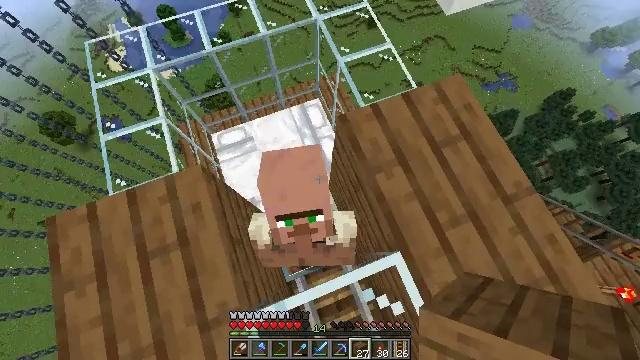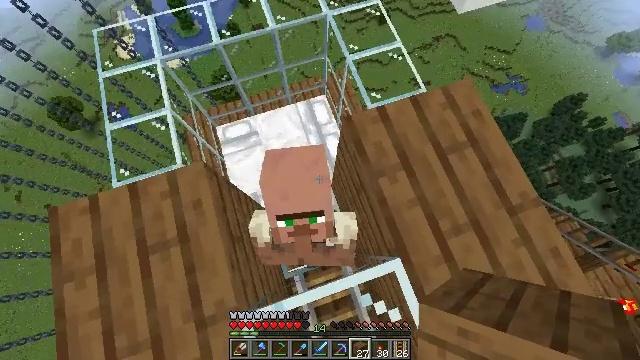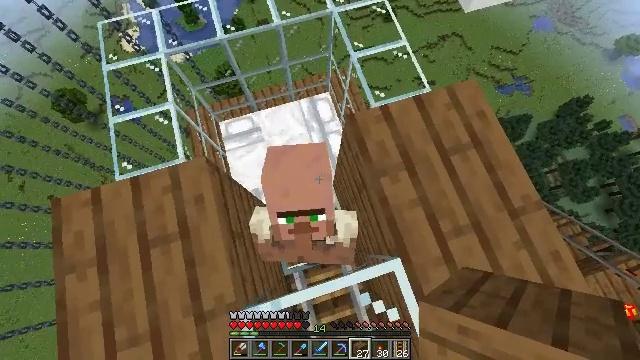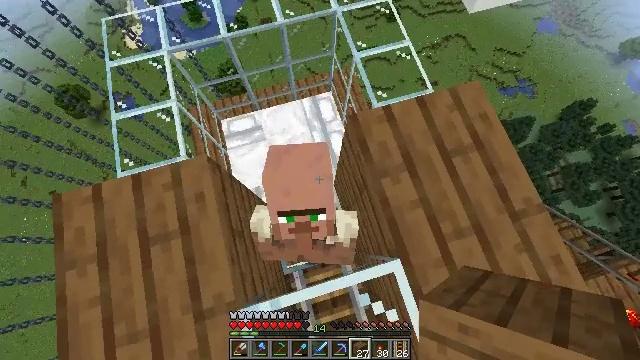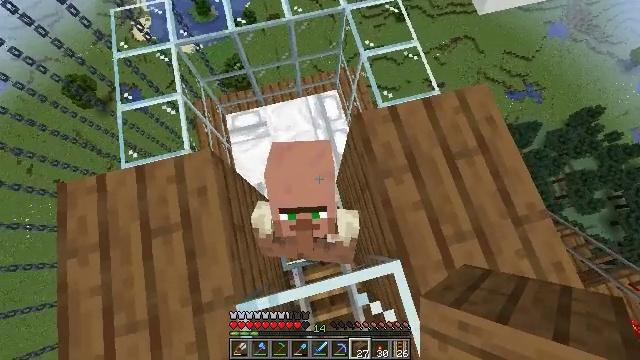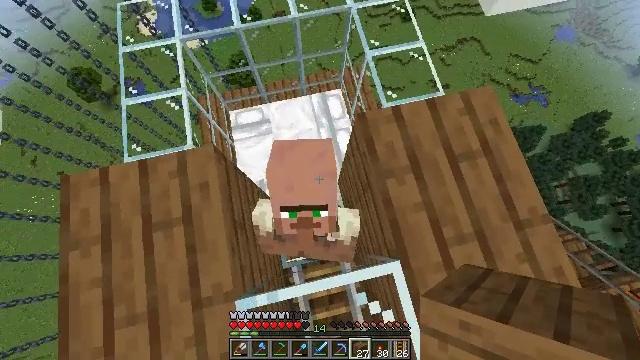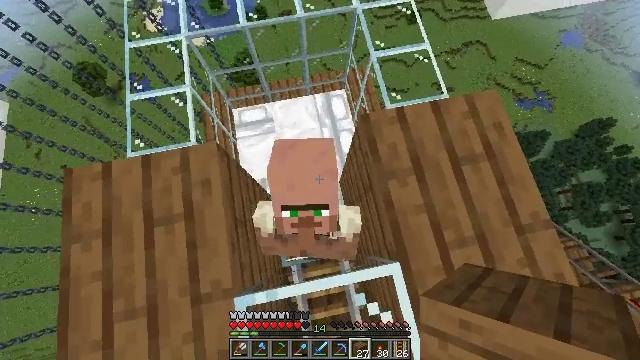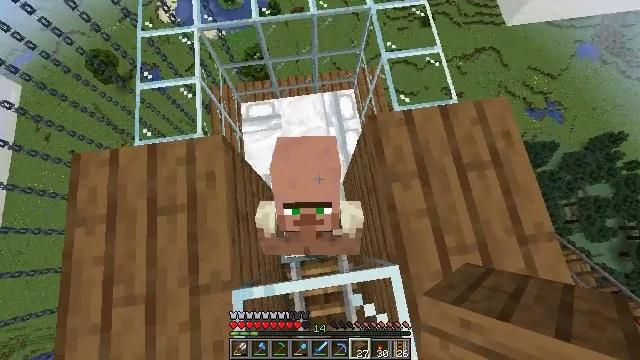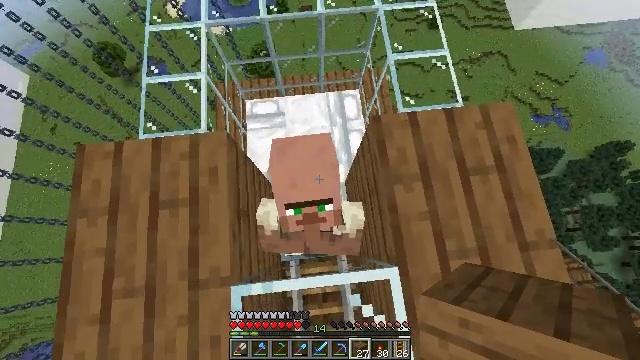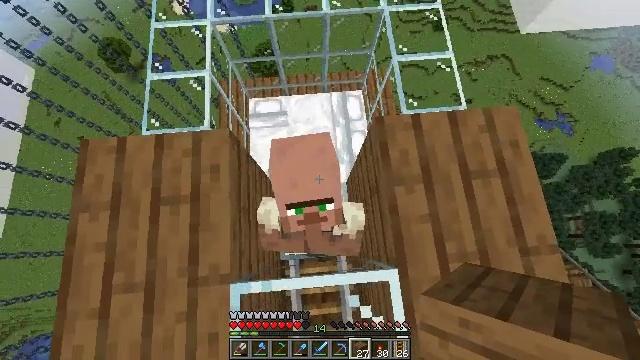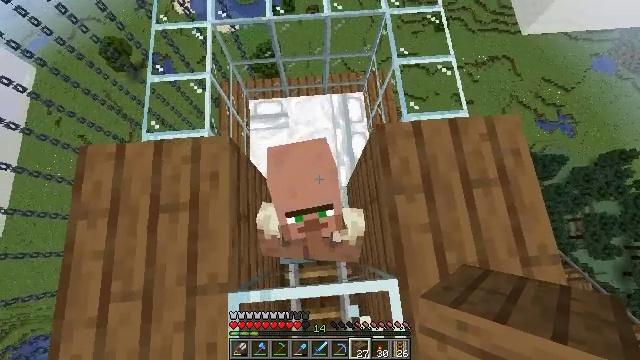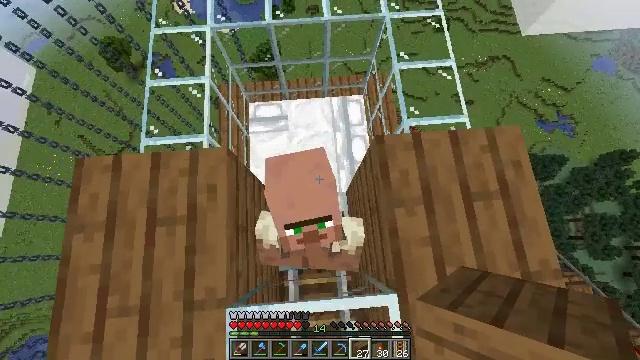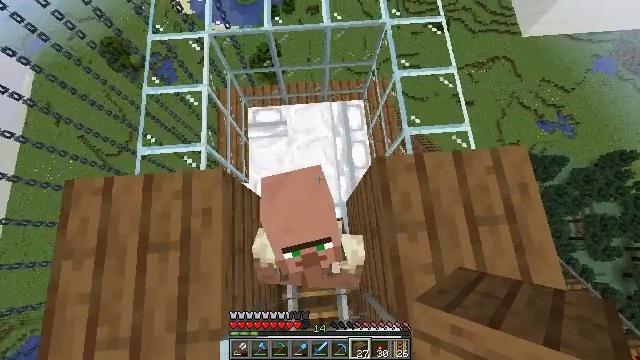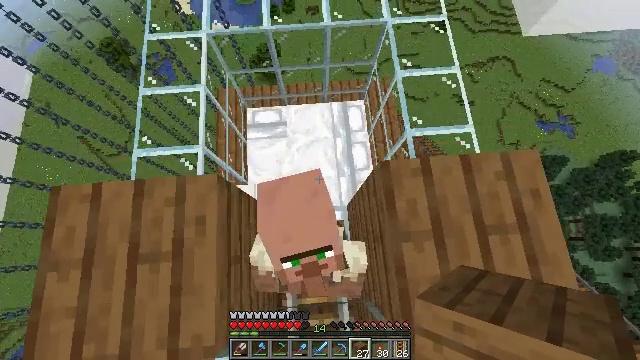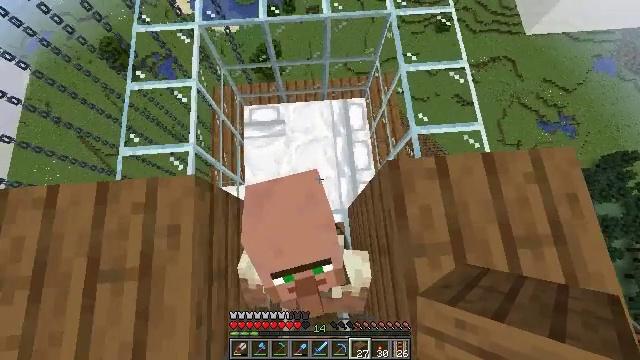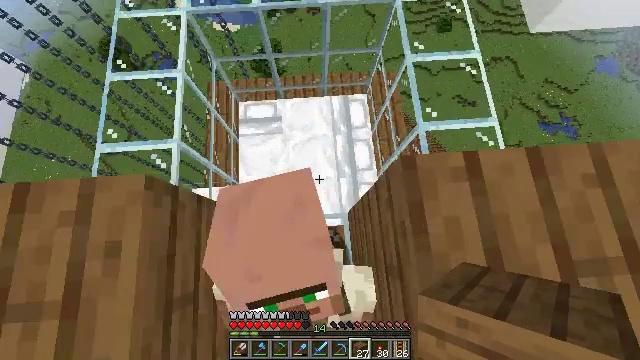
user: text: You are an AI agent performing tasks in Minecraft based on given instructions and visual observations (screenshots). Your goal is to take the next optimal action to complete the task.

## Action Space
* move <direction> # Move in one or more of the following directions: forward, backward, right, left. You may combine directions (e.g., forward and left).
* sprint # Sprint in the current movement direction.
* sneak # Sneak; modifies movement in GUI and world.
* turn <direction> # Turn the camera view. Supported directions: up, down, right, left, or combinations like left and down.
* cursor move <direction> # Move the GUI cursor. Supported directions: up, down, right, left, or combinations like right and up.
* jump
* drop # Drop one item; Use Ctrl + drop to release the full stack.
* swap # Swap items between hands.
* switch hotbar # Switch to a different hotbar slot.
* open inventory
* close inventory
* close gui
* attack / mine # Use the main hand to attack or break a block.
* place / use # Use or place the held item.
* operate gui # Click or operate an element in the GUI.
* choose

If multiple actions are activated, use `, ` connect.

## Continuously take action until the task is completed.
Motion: motion action
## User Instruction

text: Destroy the glass.
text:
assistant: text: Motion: turn left and down
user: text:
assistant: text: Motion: turn left
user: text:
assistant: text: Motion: no_op
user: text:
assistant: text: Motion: turn left
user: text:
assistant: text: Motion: turn left
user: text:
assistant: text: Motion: turn left
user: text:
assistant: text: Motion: turn left
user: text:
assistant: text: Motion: turn left
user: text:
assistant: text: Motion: turn left
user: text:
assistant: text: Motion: move forward
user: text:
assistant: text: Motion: move forward
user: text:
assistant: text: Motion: no_op
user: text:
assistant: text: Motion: no_op
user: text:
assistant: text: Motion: no_op
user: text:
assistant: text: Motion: no_op
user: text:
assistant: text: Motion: no_op
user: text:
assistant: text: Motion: no_op
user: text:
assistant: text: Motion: no_op
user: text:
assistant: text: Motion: no_op
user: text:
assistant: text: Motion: no_op
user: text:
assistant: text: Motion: no_op
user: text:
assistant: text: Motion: no_op
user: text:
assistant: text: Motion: no_op
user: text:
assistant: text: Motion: no_op
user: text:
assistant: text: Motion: no_op
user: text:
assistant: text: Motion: no_op
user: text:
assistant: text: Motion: no_op
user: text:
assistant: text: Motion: no_op
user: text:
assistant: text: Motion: no_op
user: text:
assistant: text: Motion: no_op